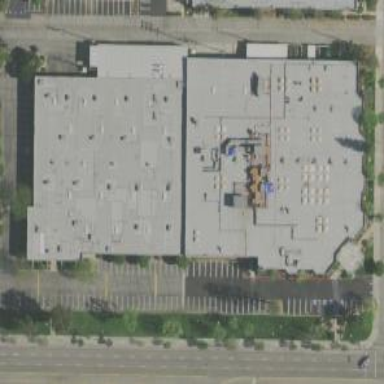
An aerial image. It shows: Warehouse.